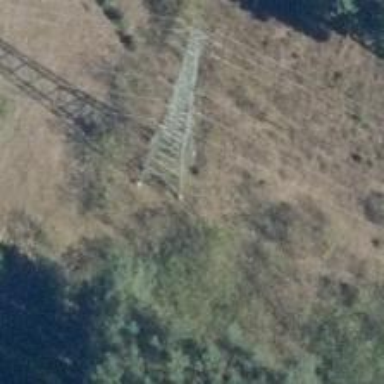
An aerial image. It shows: Power tower.